Question: I'm working on an ecommerce site, using Google App Engine with Python. Here's the entity 'Products' in my datastore:

Now, I'm trying to filter out certain products based on the user preference. The user has the option of selecting these preferences with the help of drop-down options. Here's the code for the same in 'newbooks.html':
'''
<form method = "post">
<p>Department: </p>
<select name = "branch">
<option></option>
<option>Computers</option>
<option>EXTC</option>
<option>IT</option>
<option>ETRX</option>
<option>MECH</option>
</select>
<br>
<br>
<p>Semester: </p>
<select name = "semester">
<option></option>
<option>1</option>
<option>2</option>
<option>3</option>
<option>4</option>
<option>5</option>
<option>6</option>
<option>7</option>
<option>8</option>
</select>
<br>
<br>
<p>Publications: </p>
<select name = "publications">
<option></option>
<option>Techmax</option>
<option>Nandu</option>
<option>Pearson</option>
<option>Tata McGraw Hill</option>
<option>Technical</option>
</select>
<br>
<br>
<p>Subject: </p>
<select name = "subject">
<option></option>
<option>System Programming and Compiler Construction</option>
<option>Advanced Microprocessors</option>
<option>Microprocessors and Interfacing</option>
<option>Computer Networks</option>
<option>Data Warehouse and Data Mining</option>
</select>
<br><br>
<input type = "submit">
</form>
'''
Here's my python code:
'''
class NewBooks(Handler):
def get(self):
self.render("newbooks.html")
def post(self):
branch = self.request.get("branch")
semester = self.request.get("semester")
publications = self.request.get("publications")
subject = self.request.get("subject")
if semester:
yo = int(semester)
if(branch and semester and publications and subject):
disp = Products.all().filter("branch =", branch).filter("publisher =", publications).filter("name =", subject).filter("semester =", yo).get()
self.render("newbooks.html", disp = disp)
elif(branch and semester and publications):
disp = Products.all().filter("branch =", branch).filter("publisher =", publications).filter("semester =", yo).get()
self.render("newbooks.html", disp = disp)
elif(branch and semester and subject):
disp = Products.all().filter("branch =", branch).filter("name =", subject).filter("semester =", yo).get()
self.render("newbooks.html", disp = disp)
elif(branch and publications and subject):
disp = Products.all().filter("branch =", branch).filter("publisher =", publications).filter("name =", subject).get()
self.render("newbooks.html", disp = disp)
elif(semester and publications and subject):
disp = Products.all().filter("publisher =", publications).filter("name =", subject).filter("semester =", yo).get()
self.render("newbooks.html", disp = disp)
elif(branch and semester):
disp = Products.all().filter("branch =", branch).filter("semester =", yo).get()
self.render("newbooks.html", disp = disp)
elif(semester and publications):
disp = Products.all().filter("publisher =", publications).filter("semester =", yo).get()
self.render("newbooks.html", disp = disp)
elif(publications and subject):
disp = Products.all().filter("publisher =", publications).filter("name =", subject).get()
self.render("newbooks.html", disp = disp)
elif(branch and subject):
disp = Products.all().filter("branch =", branch).filter("name =", subject).get()
self.render("newbooks.html", disp = disp)
elif(branch and publications):
disp = Products.all().filter("branch =", branch).filter("publisher =", publications).get()
self.render("newbooks.html", disp = disp)
elif(semester and subject):
disp = Products.all().filter("name =", subject).filter("semester =", yo).get()
self.render("newbooks.html", disp = disp)
elif(branch):
disp = Products.all().filter("branch =", branch).get()
self.render("newbooks.html", disp = disp)
elif(semester):
disp = Products.all().filter("semester =", yo).get()
self.render("newbooks.html", disp = disp)
elif(publications):
disp = Products.all().filter("publisher =", publications).get()
self.render("newbooks.html", disp = disp)
elif(subject):
disp = Products.all().filter("name =", subject).get()
self.render("newbooks.html", disp = disp)
'''
However, after the user selects and submits his/her's preferred filtering conditions, I get the following error:
'''
TypeError: 'Products' object is not iterable
'''
What seems to be the problem with my code? Why are the entries in my database not iterable?
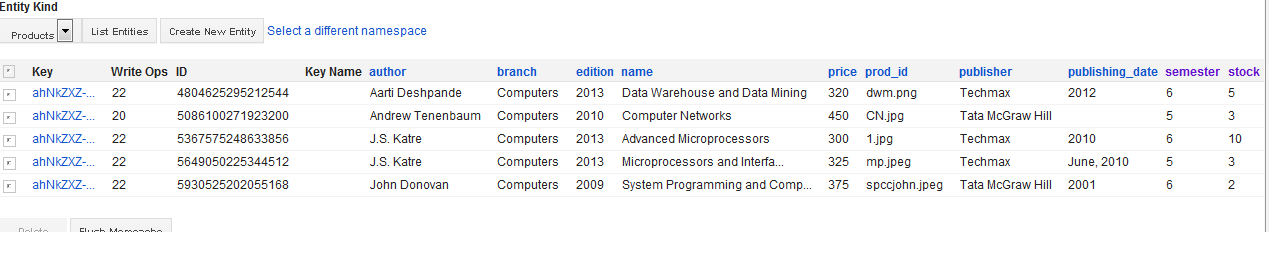
Answer: Use fetch() to return a list of entities. get() just returns the first entity that matches your query, therefore, it is not iterable.